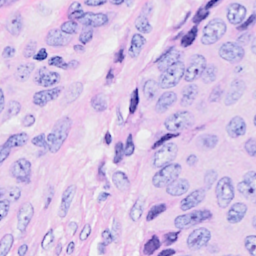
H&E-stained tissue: Breast